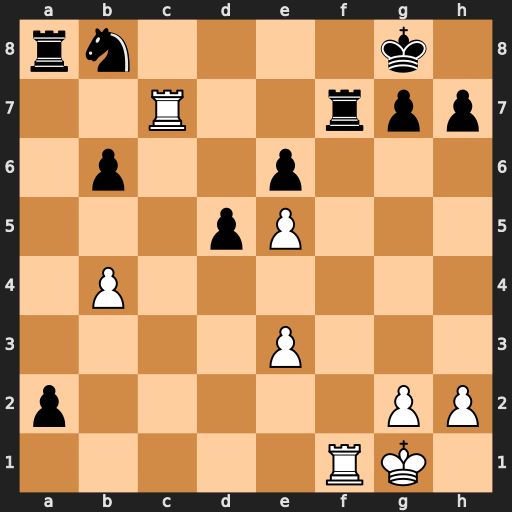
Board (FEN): rn4k1/2R2rpp/1p2p3/3pP3/1P6/4P3/p5PP/5RK1
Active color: w
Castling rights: -
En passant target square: -
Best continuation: Rc8+ Rf8 Rfxf8#